RGB frame:
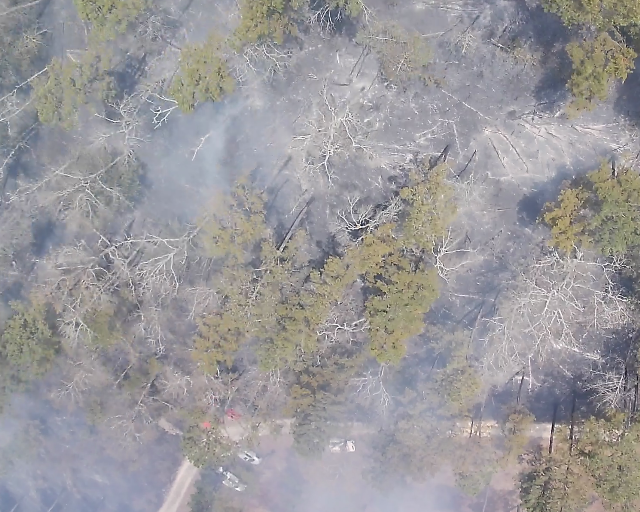
Thermal frame:
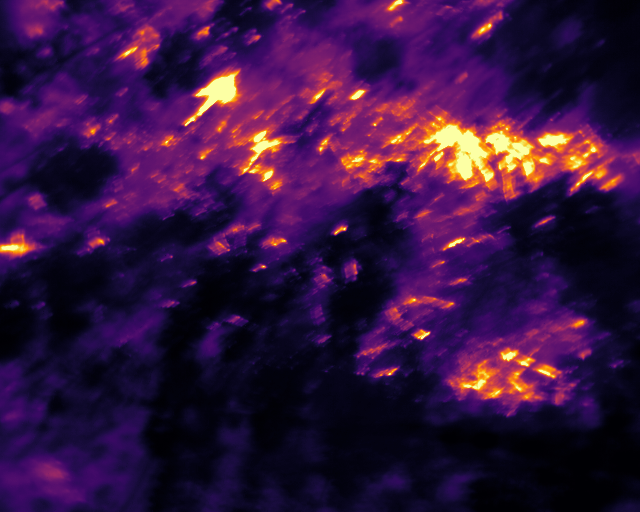
Captured: 2026-02-26 03:40:23
Pixels at or above 80 °C: 27319 (fraction of frame: 0.08337)